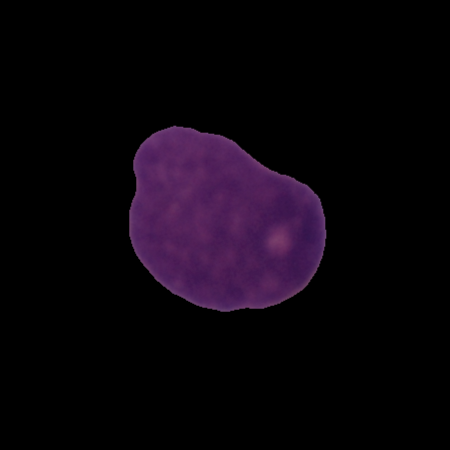
Label: cancer